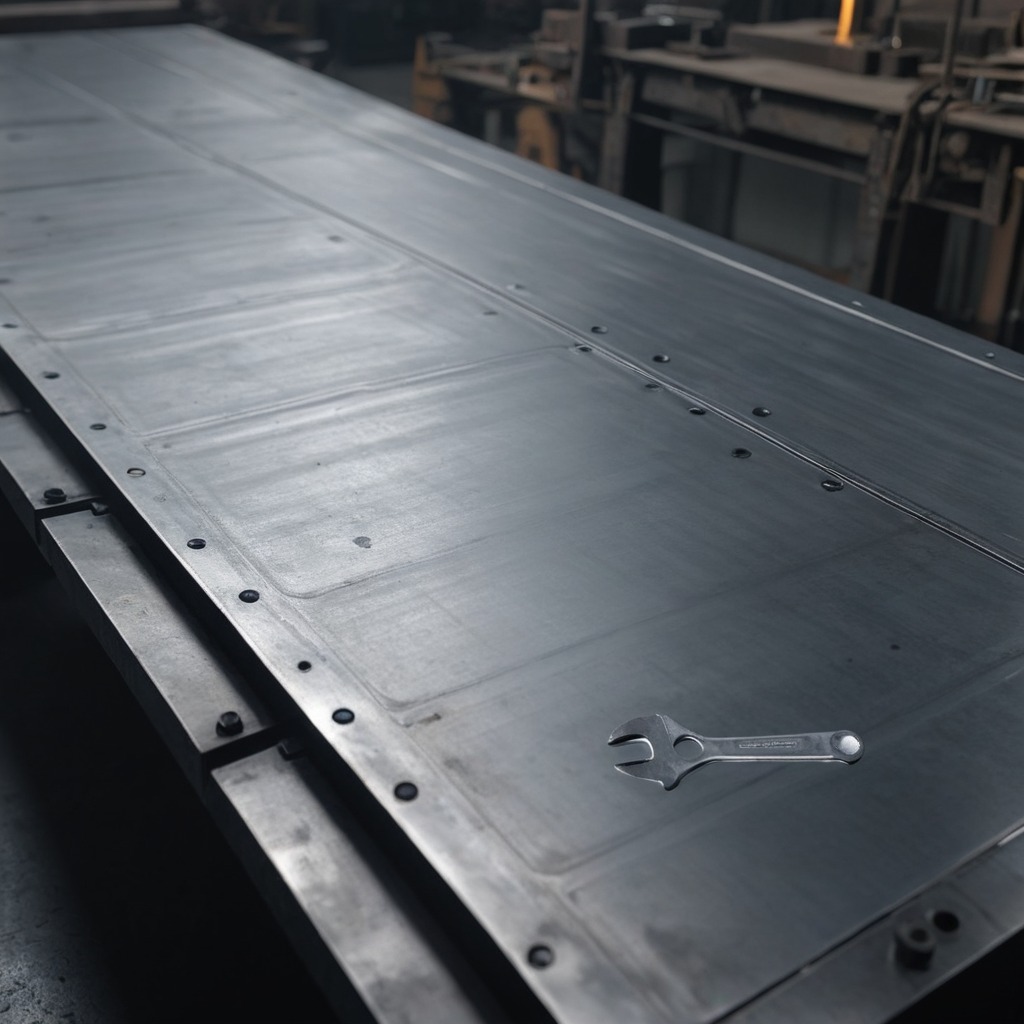
A wrench is lying on the cold steel table in a mining workshop.